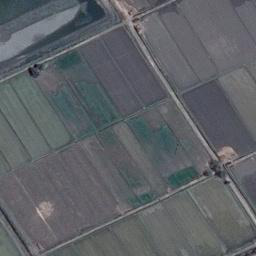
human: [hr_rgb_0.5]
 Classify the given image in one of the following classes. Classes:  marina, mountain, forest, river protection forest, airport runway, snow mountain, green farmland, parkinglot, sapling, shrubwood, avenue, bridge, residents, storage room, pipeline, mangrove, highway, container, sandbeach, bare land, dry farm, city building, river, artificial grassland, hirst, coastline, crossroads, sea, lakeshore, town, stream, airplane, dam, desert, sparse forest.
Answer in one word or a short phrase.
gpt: green farmland